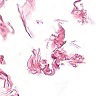
Metastatic tissue present: no